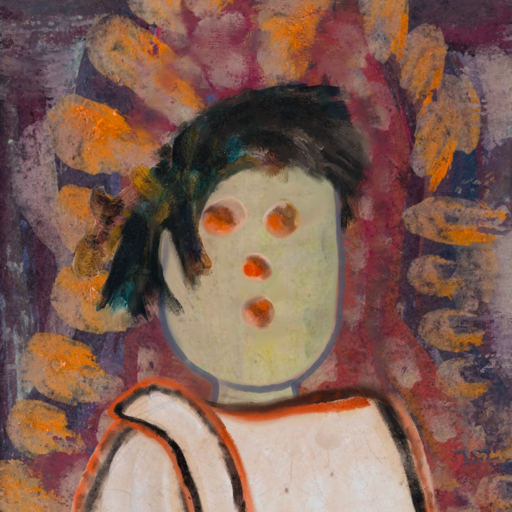
Background: Doll, Head And Neck Front: Hill_Girl, Face Front: Rupkatha, Bust: Roy_Bahadur, Hair Front: Pipe, Head Accessory: Blank, Second Necklace: Blank, Necklace: Blank, Baby: Blank